Question: On my website I want the user to have the ability to login/logout from any page. When the user select login button a modal dialog will be present to the user for him to enter in his credentials.
Since login will be on every page, I thought I would create a partial view for the login and add it to the layout page. But when I did this I got the following error:
There are other ways to work around this that would not using partial views, but I believe this should work.
So to test this, I decided to make everything simple with the following code:
Created a layout page with the following code
'''
@{Html.RenderAction("_Login", "Account");}
'''
In the AccountController:
'''
public ActionResult _Login()
{
return PartialView("_Login");
}
'''
Partial View _Login
'''
<a id="signin">Login</a>
'''
But when I run this simple version this I still get this error:
Source of error points to "@{Html.RenderAction("_Login", "Account");}"
There are some conversations on the web that are similar to my problem, which identifies this as bug with MVC (see links below). But the links pertain to Caching, and I'm not doing any caching.
OuputCache Cache Profile does not work for child actions
<URL>
Asp.Net MVC 3 Partial Page Output Caching Not Honoring Config Settings
<URL>
Caching ChildActions using cache profiles won't work?
<URL>
I'm not sure if this makes a difference, but I'll go ahead and add it here. I'm using MVC 3 with Razor.
---
Update
Stack Trace
'''
[InvalidOperationException: Duration must be a positive number.]
System.Web.Mvc.OutputCacheAttribute.ValidateChildActionConfiguration() +624394
System.Web.Mvc.OutputCacheAttribute.OnActionExecuting(ActionExecutingContext filterContext) +127
System.Web.Mvc.ControllerActionInvoker.InvokeActionMethodFilter(IActionFilter filter, ActionExecutingContext preContext, Func'1 continuation) +72
System.Web.Mvc.ControllerActionInvoker.InvokeActionMethodFilter(IActionFilter filter, ActionExecutingContext preContext, Func'1 continuation) +784922
System.Web.Mvc.ControllerActionInvoker.InvokeActionMethodWithFilters(ControllerContext controllerContext, IList'1 filters, ActionDescriptor actionDescriptor, IDictionary'2 parameters) +314
System.Web.Mvc.ControllerActionInvoker.InvokeAction(ControllerContext controllerContext, String actionName) +784976
System.Web.Mvc.Controller.ExecuteCore() +159
System.Web.Mvc.ControllerBase.Execute(RequestContext requestContext) +335
System.Web.Mvc.<>c__DisplayClassb.<BeginProcessRequest>b__5() +62
System.Web.Mvc.Async.<>c__DisplayClass1.<MakeVoidDelegate>b__0() +20
System.Web.Mvc.<>c__DisplayClasse.<EndProcessRequest>b__d() +54
System.Web.Mvc.<>c__DisplayClass4.<Wrap>b__3() +15
System.Web.Mvc.ServerExecuteHttpHandlerWrapper.Wrap(Func'1 func) +41
System.Web.HttpServerUtility.ExecuteInternal(IHttpHandler handler, TextWriter writer, Boolean preserveForm, Boolean setPreviousPage, VirtualPath path, VirtualPath filePath, String physPath, Exception error, String queryStringOverride) +1363
[HttpException (0x80004005): Error executing child request for handler 'System.Web.Mvc.HttpHandlerUtil+ServerExecuteHttpHandlerAsyncWrapper'.]
System.Web.HttpServerUtility.ExecuteInternal(IHttpHandler handler, TextWriter writer, Boolean preserveForm, Boolean setPreviousPage, VirtualPath path, VirtualPath filePath, String physPath, Exception error, String queryStringOverride) +2419
System.Web.HttpServerUtility.Execute(IHttpHandler handler, TextWriter writer, Boolean preserveForm, Boolean setPreviousPage) +275
System.Web.HttpServerUtilityWrapper.Execute(IHttpHandler handler, TextWriter writer, Boolean preserveForm) +94
System.Web.Mvc.Html.ChildActionExtensions.ActionHelper(HtmlHelper htmlHelper, String actionName, String controllerName, RouteValueDictionary routeValues, TextWriter textWriter) +838
System.Web.Mvc.Html.ChildActionExtensions.RenderAction(HtmlHelper htmlHelper, String actionName, String controllerName, RouteValueDictionary routeValues) +56
ASP._Page_Views_Shared_SiteLayout_cshtml.Execute() in c:\Projects\prj Projects\prj\Source\Presentation\prj.PublicWebSite\Views\Shared\SiteLayout.cshtml:80
System.Web.WebPages.WebPageBase.ExecutePageHierarchy() +280
System.Web.Mvc.WebViewPage.ExecutePageHierarchy() +104
System.Web.WebPages.WebPageBase.ExecutePageHierarchy(WebPageContext pageContext, TextWriter writer, WebPageRenderingBase startPage) +173
System.Web.WebPages.WebPageBase.Write(HelperResult result) +89
System.Web.WebPages.WebPageBase.RenderSurrounding(String partialViewName, Action'1 body) +234
System.Web.WebPages.WebPageBase.PopContext() +234
System.Web.Mvc.ViewResultBase.ExecuteResult(ControllerContext context) +384
System.Web.Mvc.<>c__DisplayClass1c.<InvokeActionResultWithFilters>b__19() +33
System.Web.Mvc.ControllerActionInvoker.InvokeActionResultFilter(IResultFilter filter, ResultExecutingContext preContext, Func'1 continuation) +784900
System.Web.Mvc.ControllerActionInvoker.InvokeActionResultFilter(IResultFilter filter, ResultExecutingContext preContext, Func'1 continuation) +784900
System.Web.Mvc.ControllerActionInvoker.InvokeActionResultWithFilters(ControllerContext controllerContext, IList'1 filters, ActionResult actionResult) +265
System.Web.Mvc.ControllerActionInvoker.InvokeAction(ControllerContext controllerContext, String actionName) +784976
System.Web.Mvc.Controller.ExecuteCore() +159
System.Web.Mvc.ControllerBase.Execute(RequestContext requestContext) +335
System.Web.Mvc.<>c__DisplayClassb.<BeginProcessRequest>b__5() +62
System.Web.Mvc.Async.<>c__DisplayClass1.<MakeVoidDelegate>b__0() +20
System.Web.Mvc.<>c__DisplayClasse.<EndProcessRequest>b__d() +54
System.Web.CallHandlerExecutionStep.System.Web.HttpApplication.IExecutionStep.Execute() +453
System.Web.HttpApplication.ExecuteStep(IExecutionStep step, Boolean& completedSynchronously) +371
'''
---
Update
When I Break in Code, it errors at @{Html.RenderAction("_Login", "Account");} with the following exception. The inner exception
'''
Error executing child request for handler 'System.Web.Mvc.HttpHandlerUtil+ServerExecuteHttpHandlerAsyncWrapper'.
at System.Web.HttpServerUtility.ExecuteInternal(IHttpHandler handler, TextWriter writer, Boolean preserveForm, Boolean setPreviousPage, VirtualPath path, VirtualPath filePath, String physPath, Exception error, String queryStringOverride)
at System.Web.HttpServerUtility.Execute(IHttpHandler handler, TextWriter writer, Boolean preserveForm, Boolean setPreviousPage)
at System.Web.HttpServerUtilityWrapper.Execute(IHttpHandler handler, TextWriter writer, Boolean preserveForm)
at System.Web.Mvc.Html.ChildActionExtensions.ActionHelper(HtmlHelper htmlHelper, String actionName, String controllerName, RouteValueDictionary routeValues, TextWriter textWriter)
at System.Web.Mvc.Html.ChildActionExtensions.RenderAction(HtmlHelper htmlHelper, String actionName, String controllerName, RouteValueDictionary routeValues)
at ASP._Page_Views_Shared_SiteLayout_cshtml.Execute() in c:\Projects\prj Projects\prj\Source\Presentation\prj.PublicWebSite\Views\Shared\SiteLayout.cshtml:line 80
at System.Web.WebPages.WebPageBase.ExecutePageHierarchy()
at System.Web.Mvc.WebViewPage.ExecutePageHierarchy()
at System.Web.WebPages.WebPageBase.ExecutePageHierarchy(WebPageContext pageContext, TextWriter writer, WebPageRenderingBase startPage)
at System.Web.WebPages.WebPageBase.Write(HelperResult result)
at System.Web.WebPages.WebPageBase.RenderSurrounding(String partialViewName, Action'1 body)
at System.Web.WebPages.WebPageBase.PopContext()
at System.Web.Mvc.ViewResultBase.ExecuteResult(ControllerContext context)
at System.Web.Mvc.ControllerActionInvoker.<>c__DisplayClass1c.<InvokeActionResultWithFilters>b__19()
at System.Web.Mvc.ControllerActionInvoker.InvokeActionResultFilter(IResultFilter filter, ResultExecutingContext preContext, Func'1 continuation)
'''

---
Answer
Thanks Darin Dimitrov
Come to find out, my AccountController had the following attribute
> [System.Web.Mvc.OutputCache(NoStore =true, Duration = 0, VaryByParam = "*")].
I don't believe this should caused a problem, but when I removed the attribute everything worked.
BarDev
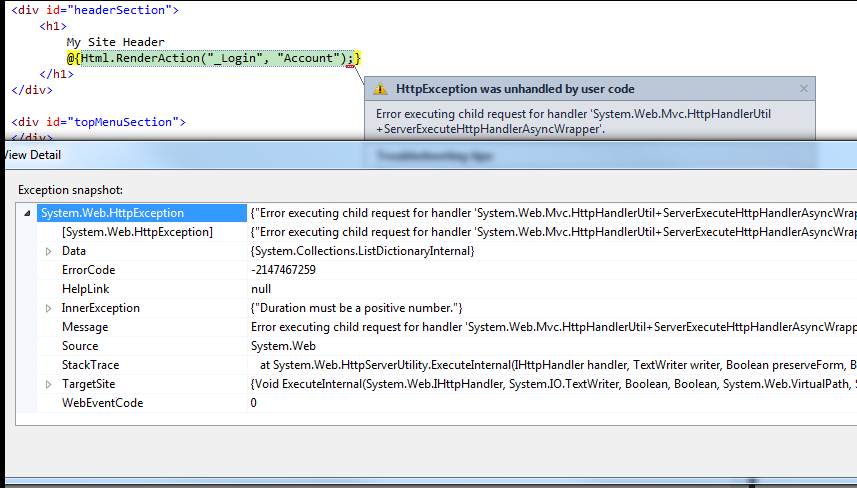
Answer: Adding my comment as answer:
Hmm, that's weird. By reading your question I am ready to bet 5 bucks that you have caching enabled somehow. Try renaming the action, controller. Make sure that the action you are calling is not decorated with the '[OutputCache]' attribute. Try doing this in a new project that you start from scratch. I am sure you will be able to narrow it down.